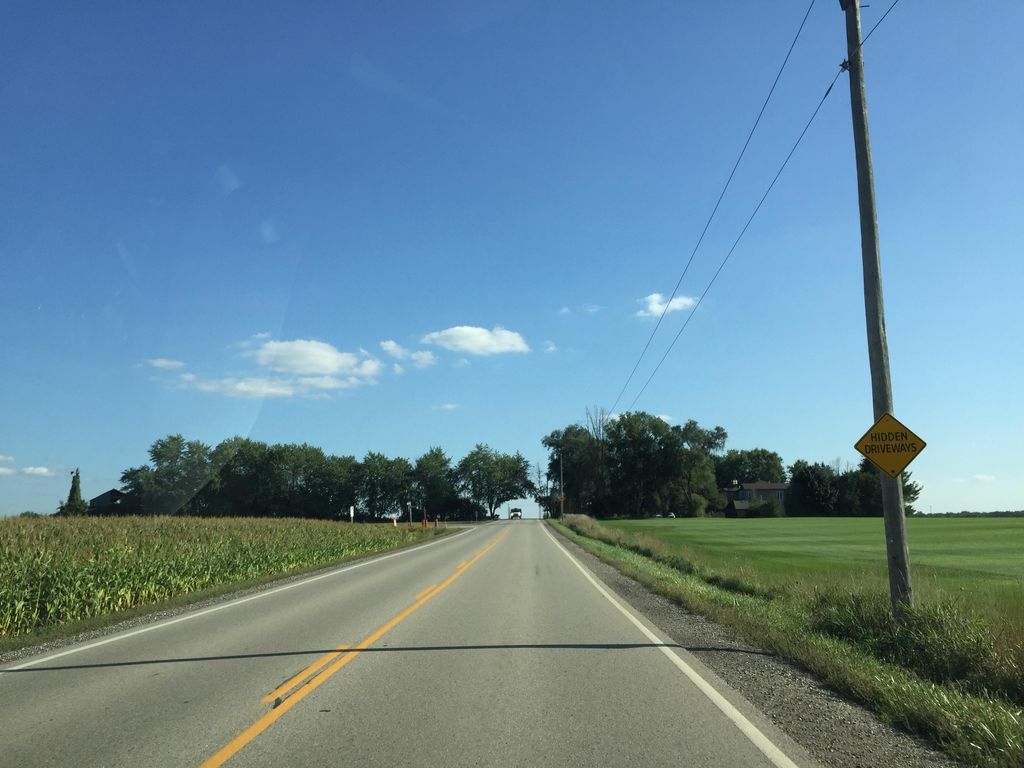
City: kitchener-waterloo